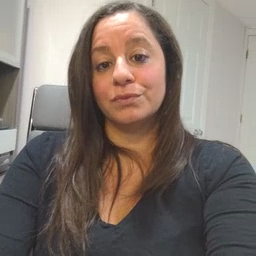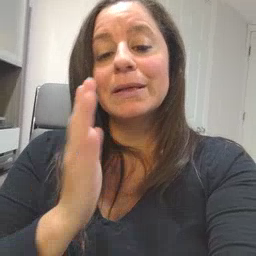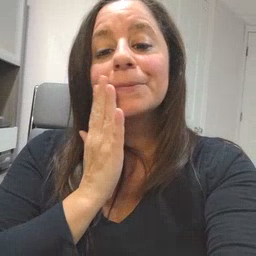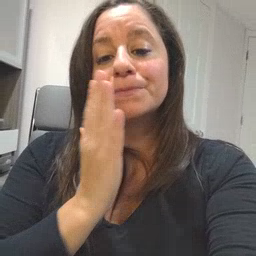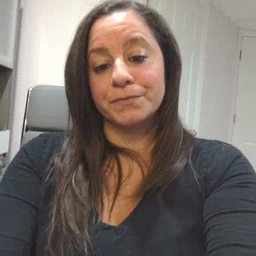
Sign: napkin